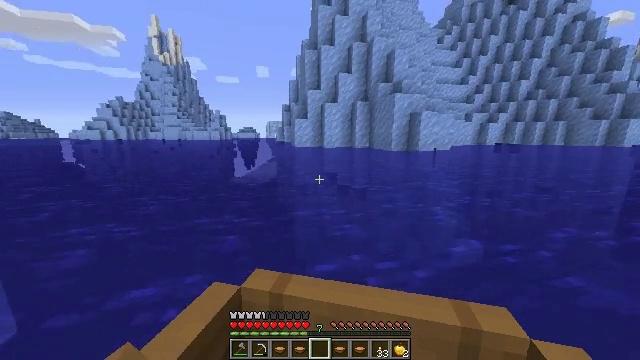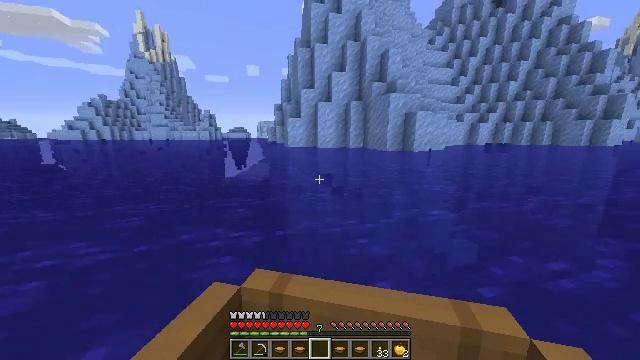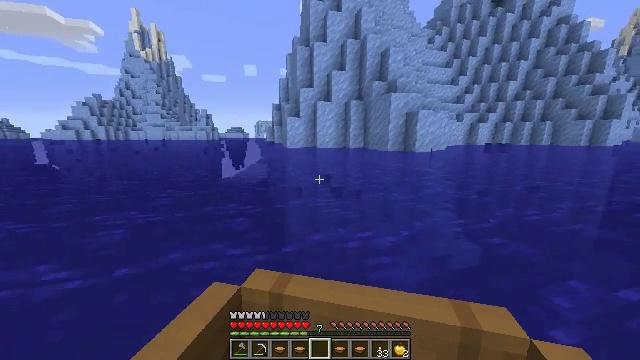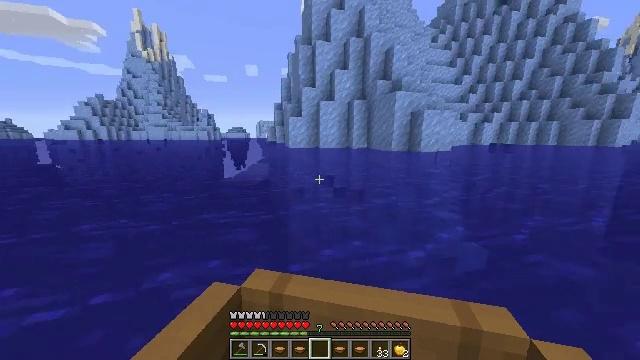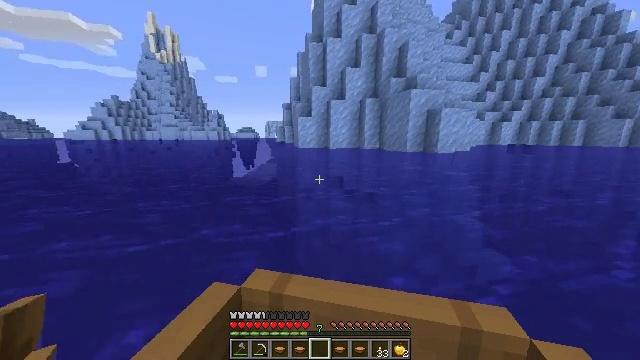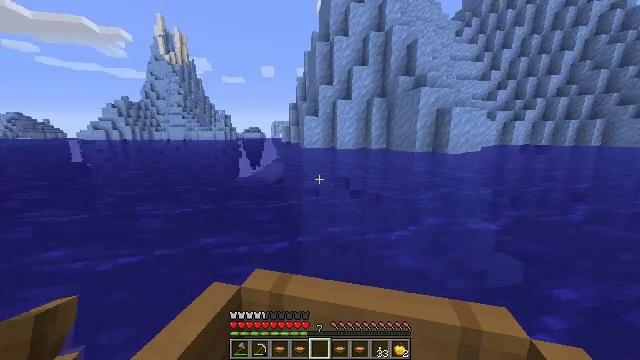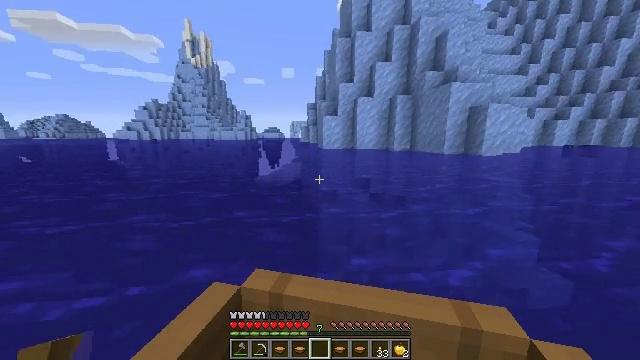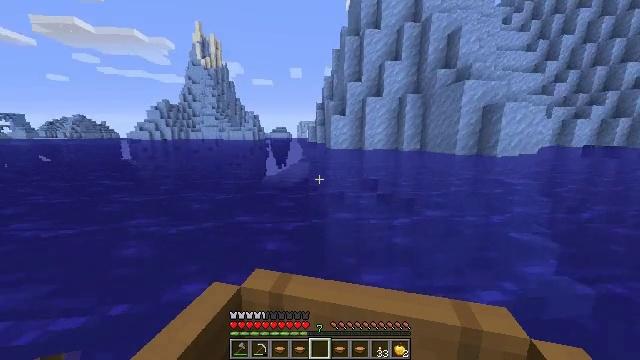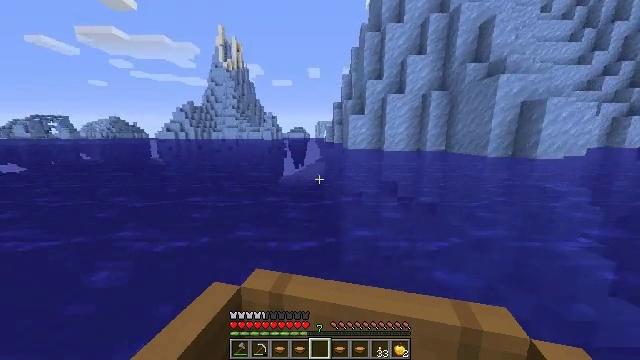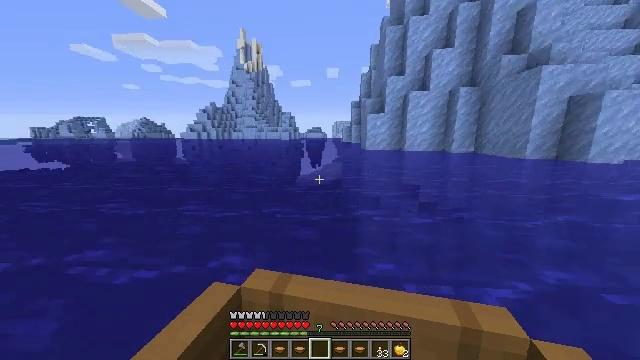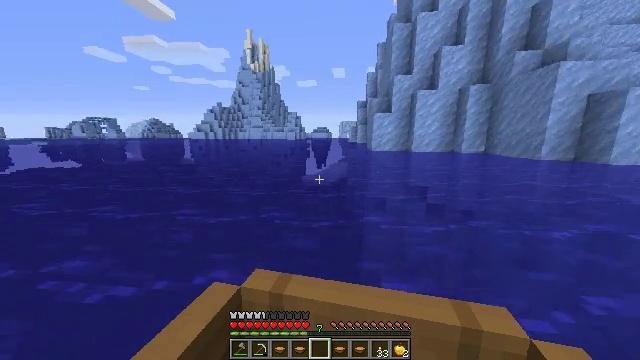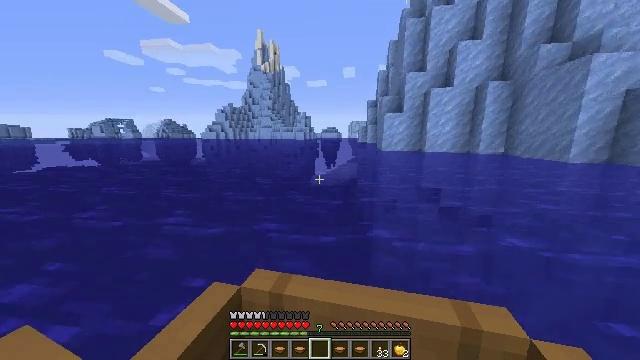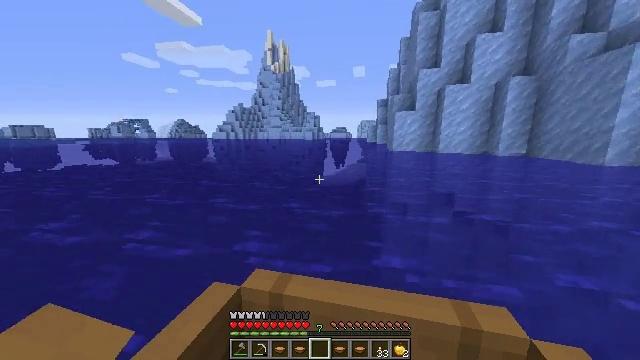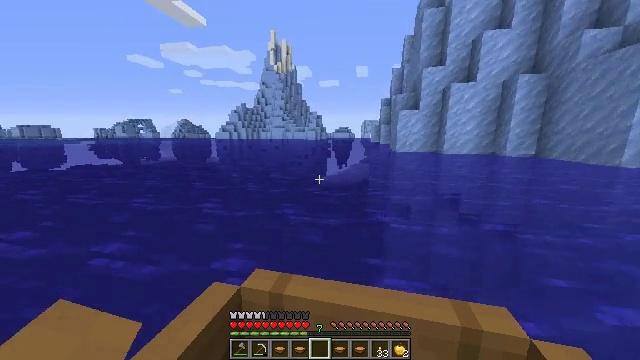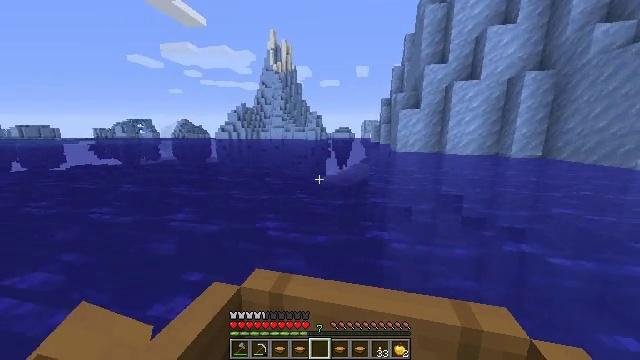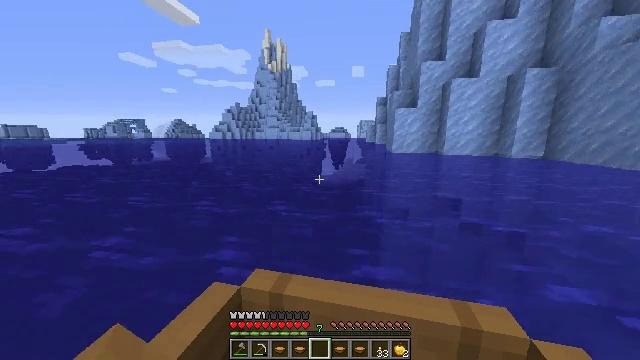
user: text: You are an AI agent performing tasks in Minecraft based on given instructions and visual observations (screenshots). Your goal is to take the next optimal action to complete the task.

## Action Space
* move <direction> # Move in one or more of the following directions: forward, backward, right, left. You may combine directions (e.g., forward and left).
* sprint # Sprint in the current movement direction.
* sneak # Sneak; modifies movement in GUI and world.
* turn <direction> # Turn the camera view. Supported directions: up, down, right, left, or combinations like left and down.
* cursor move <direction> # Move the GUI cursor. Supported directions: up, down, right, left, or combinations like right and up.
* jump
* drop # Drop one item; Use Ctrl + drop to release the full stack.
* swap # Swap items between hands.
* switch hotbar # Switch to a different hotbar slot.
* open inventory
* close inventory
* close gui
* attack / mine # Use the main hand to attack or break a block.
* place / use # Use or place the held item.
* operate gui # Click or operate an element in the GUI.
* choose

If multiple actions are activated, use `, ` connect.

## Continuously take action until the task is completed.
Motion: motion action
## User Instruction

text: Drop a mushroom stew.
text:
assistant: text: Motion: move forward and move left, sprint
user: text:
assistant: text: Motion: move forward and move left, sprint
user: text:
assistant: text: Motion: move forward and move left, sprint
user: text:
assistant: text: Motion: move forward and move left, sprint
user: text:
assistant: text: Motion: move forward and move left, sprint
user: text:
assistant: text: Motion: move forward and move left, sprint
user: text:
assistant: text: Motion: move forward, sprint
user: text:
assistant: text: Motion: move forward, sprint
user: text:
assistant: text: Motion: move forward, sprint
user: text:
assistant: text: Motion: move forward, sprint
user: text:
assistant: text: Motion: move forward and move right, sprint
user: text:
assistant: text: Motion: move forward and move right, sprint
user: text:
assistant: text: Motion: move forward and move right, sprint
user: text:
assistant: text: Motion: move forward, sprint
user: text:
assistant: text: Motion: move forward, sprint
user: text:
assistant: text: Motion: move forward, sprint
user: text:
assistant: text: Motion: move forward, sprint
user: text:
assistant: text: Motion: move forward, sprint
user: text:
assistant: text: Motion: move forward, sprint
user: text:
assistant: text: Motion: move forward, sprint
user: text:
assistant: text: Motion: move forward, sprint
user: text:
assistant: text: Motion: move forward, sprint
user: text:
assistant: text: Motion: move forward, sprint
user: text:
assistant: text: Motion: move forward, sprint
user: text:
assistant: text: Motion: move forward, sprint
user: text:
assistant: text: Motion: move forward, sprint
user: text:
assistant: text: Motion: move forward, sprint
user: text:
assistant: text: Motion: move forward, sprint
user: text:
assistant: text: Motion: move forward and move left, sprint
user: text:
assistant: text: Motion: move forward and move left, sprint